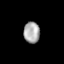
Tissue: skin
Cell type: Epithelial cells
Senescence score: 0.251
Nuclear area (px): 333
Mean DAPI intensity: 170.444